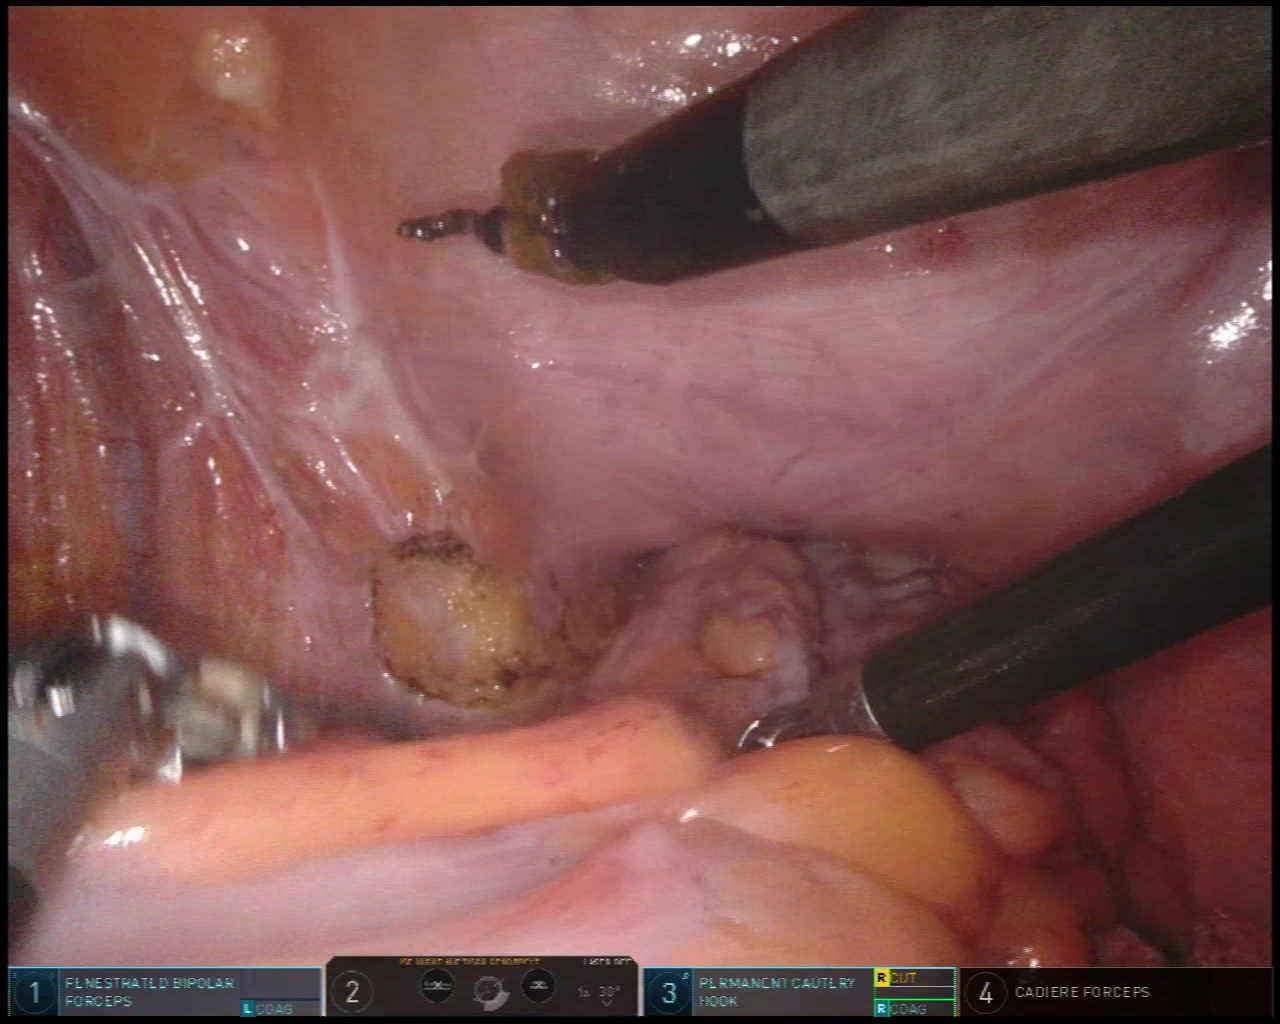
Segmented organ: abdominal_wall
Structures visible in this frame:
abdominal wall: yes
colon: yes
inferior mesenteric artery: no
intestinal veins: no
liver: no
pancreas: no
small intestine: no
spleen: no
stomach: no
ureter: no
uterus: no
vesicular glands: no